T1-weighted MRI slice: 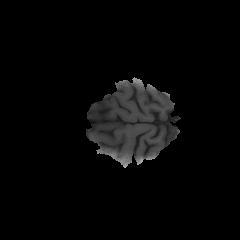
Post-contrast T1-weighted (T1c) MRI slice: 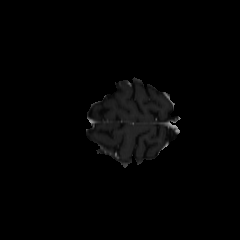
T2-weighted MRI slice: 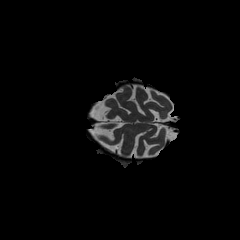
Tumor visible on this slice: no